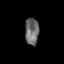
Tissue: skin
Cell type: Epithelial cells
Senescence score: 0.2594
Nuclear area (px): 366
Mean DAPI intensity: 106.366